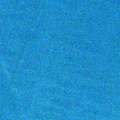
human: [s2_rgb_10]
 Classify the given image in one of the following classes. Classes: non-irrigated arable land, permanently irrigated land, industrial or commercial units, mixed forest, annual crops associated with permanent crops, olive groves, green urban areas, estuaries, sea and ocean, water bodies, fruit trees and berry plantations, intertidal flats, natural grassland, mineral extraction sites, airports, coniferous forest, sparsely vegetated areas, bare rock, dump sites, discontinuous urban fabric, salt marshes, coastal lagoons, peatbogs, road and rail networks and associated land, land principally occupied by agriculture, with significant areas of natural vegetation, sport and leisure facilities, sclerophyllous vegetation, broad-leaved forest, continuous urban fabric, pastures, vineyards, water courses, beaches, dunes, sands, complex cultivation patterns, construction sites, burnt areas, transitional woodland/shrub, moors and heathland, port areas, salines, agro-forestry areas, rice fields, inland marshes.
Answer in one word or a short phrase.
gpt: sea and ocean